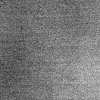
Atmospheric dust classification: dusty